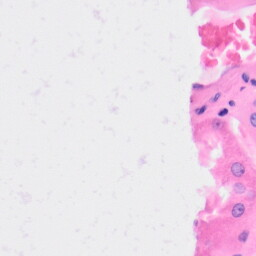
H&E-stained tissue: Kidney